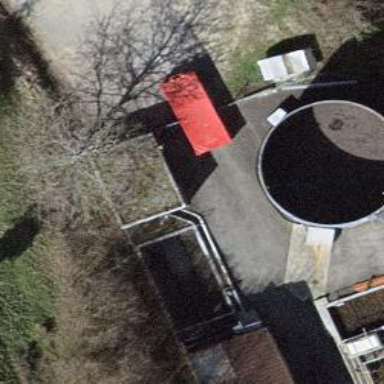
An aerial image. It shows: View of wastewater plant.